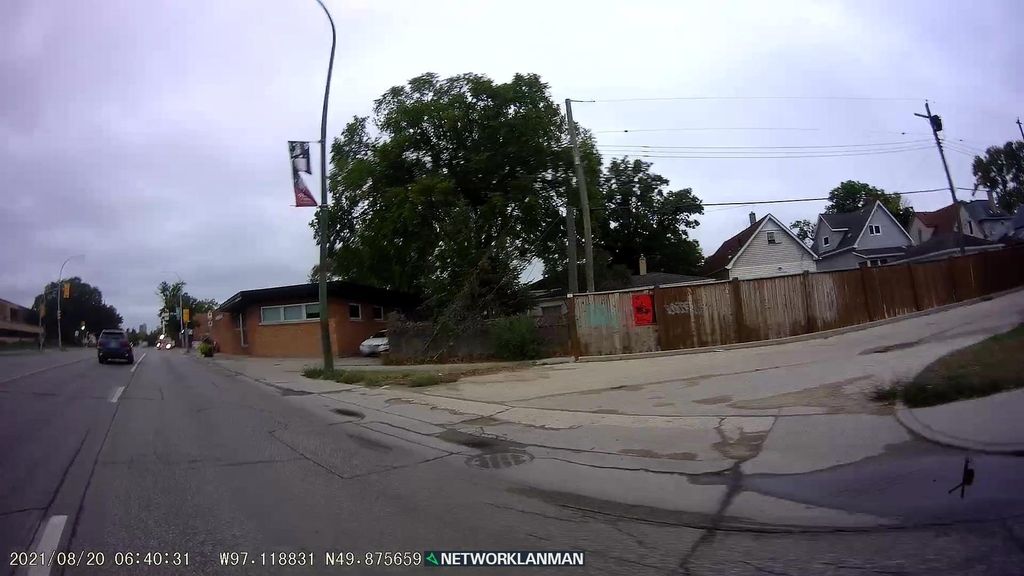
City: winnipeg